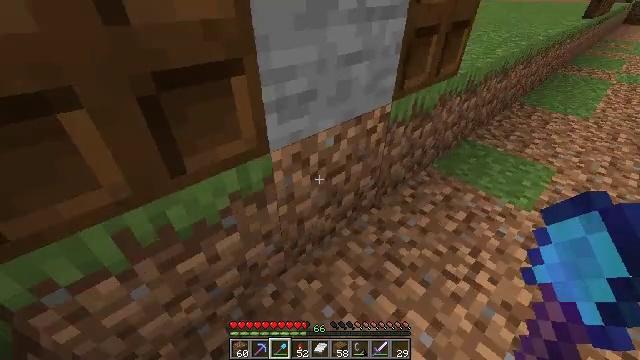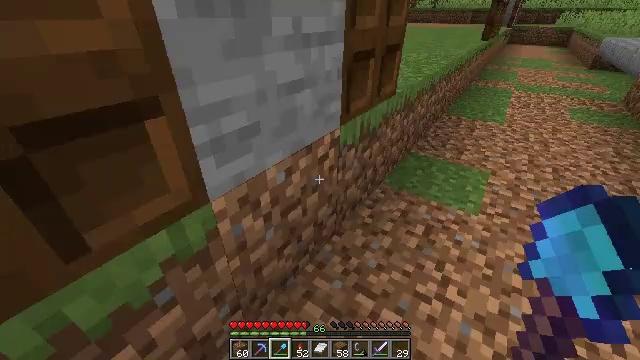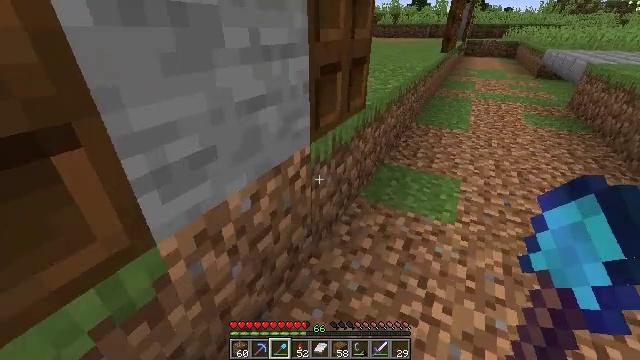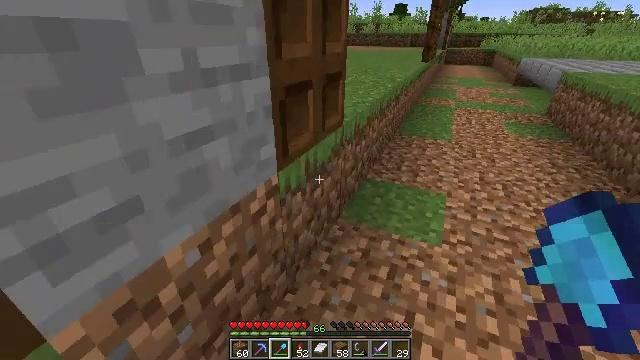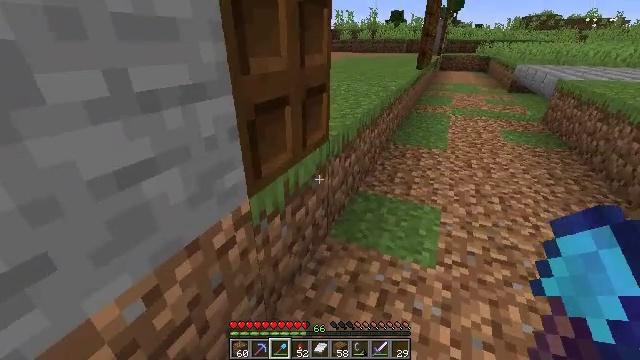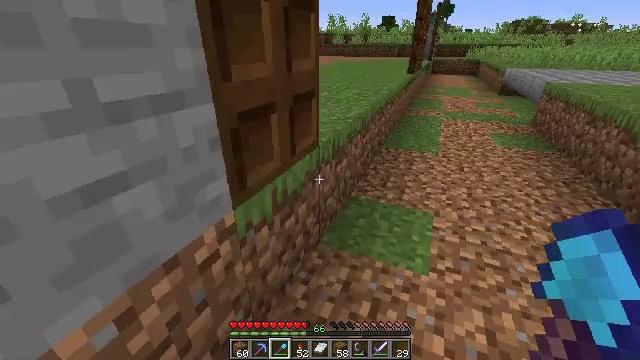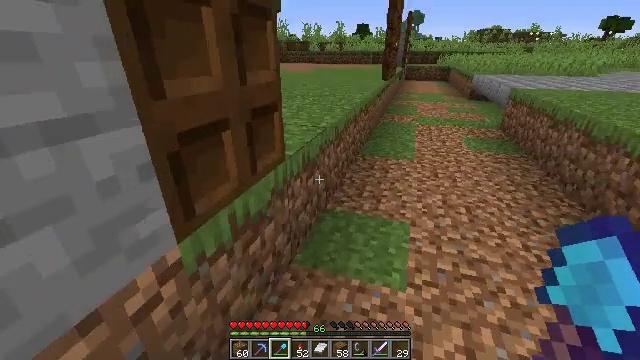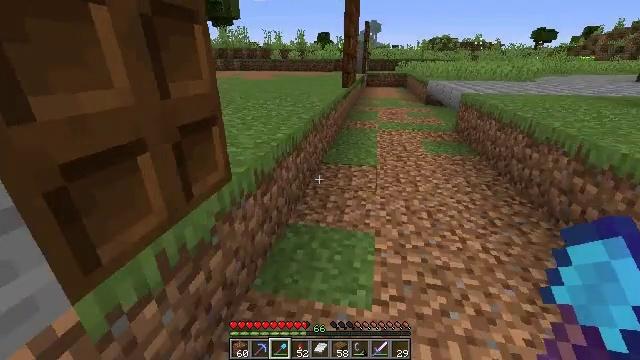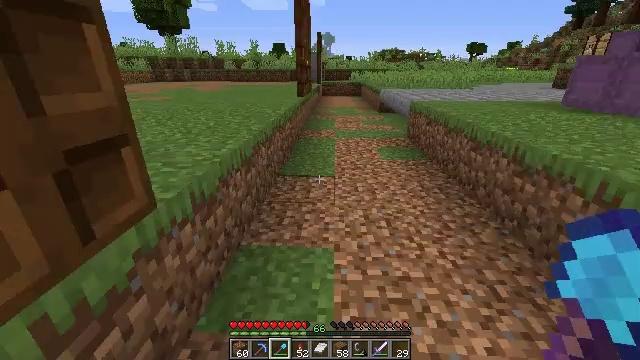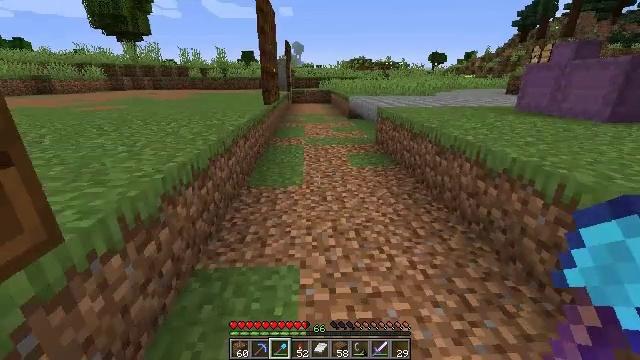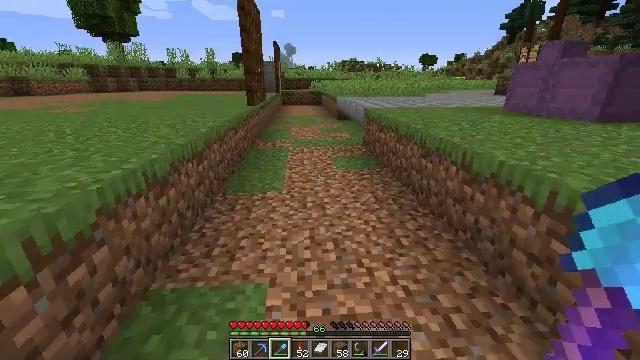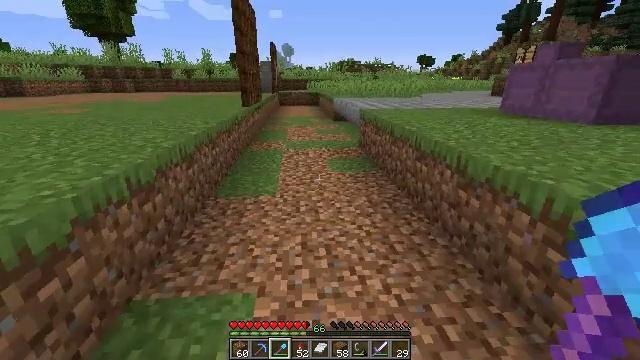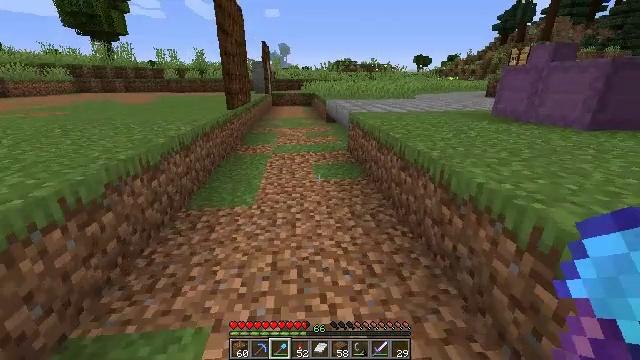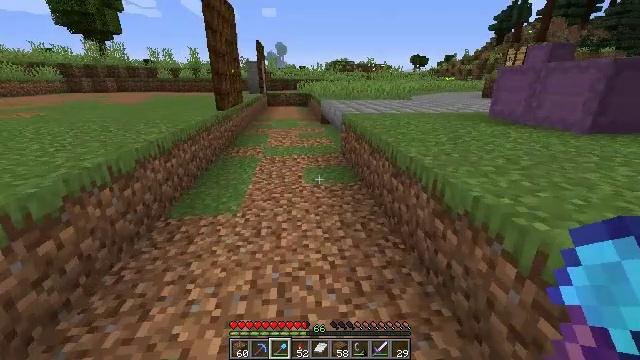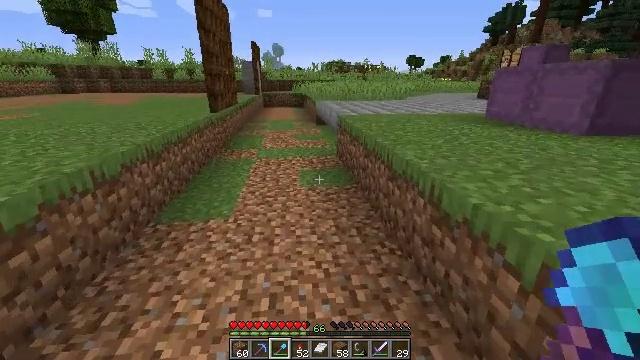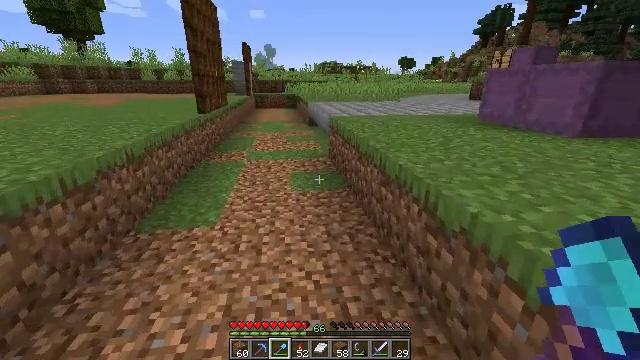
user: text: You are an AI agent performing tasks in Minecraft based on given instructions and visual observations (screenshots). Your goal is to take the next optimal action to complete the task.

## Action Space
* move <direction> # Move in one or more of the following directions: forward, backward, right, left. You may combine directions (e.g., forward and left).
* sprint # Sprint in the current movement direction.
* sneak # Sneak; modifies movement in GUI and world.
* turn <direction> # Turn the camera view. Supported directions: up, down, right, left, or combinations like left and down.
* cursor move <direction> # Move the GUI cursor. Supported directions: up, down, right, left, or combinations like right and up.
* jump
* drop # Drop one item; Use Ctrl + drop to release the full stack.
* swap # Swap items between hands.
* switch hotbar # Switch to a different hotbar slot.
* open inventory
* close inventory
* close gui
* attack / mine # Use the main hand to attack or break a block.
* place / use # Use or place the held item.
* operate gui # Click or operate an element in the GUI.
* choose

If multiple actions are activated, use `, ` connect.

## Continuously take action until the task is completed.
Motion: motion action
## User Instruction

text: Craft stone brick slabs.
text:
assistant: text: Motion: move forward, turn right and up
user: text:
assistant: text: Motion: move forward and move right, turn right and up
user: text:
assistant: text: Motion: move forward and move right, turn right and up
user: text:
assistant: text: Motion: move forward and move right, turn up
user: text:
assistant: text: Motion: move forward and move right, turn right
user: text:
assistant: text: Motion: move forward and move right, turn right and up
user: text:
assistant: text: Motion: move forward and move right, turn right and up
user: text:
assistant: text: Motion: move forward and move right, turn right and up
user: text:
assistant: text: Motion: move forward and move right, turn right and up
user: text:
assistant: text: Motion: move forward and move right, turn right
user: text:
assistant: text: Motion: move forward and move right
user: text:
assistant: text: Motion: move forward and move right
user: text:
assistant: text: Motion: move forward
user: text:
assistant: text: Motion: move forward
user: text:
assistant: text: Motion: move forward, turn right
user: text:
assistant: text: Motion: move forward, turn right
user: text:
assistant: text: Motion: move forward, turn right
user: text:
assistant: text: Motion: move forward, turn right
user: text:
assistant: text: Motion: move forward
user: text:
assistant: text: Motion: move forward, jump
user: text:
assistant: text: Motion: move forward and move right, jump
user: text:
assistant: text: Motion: move forward and move right, jump
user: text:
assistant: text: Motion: move forward and move right, jump
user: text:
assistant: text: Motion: move forward and move right
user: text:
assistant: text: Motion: move forward and move right
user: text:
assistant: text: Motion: move forward and move right
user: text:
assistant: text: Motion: move forward and move right
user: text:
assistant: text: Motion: move forward and move right
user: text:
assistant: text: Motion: move forward and move right
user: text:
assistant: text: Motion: move forward and move right